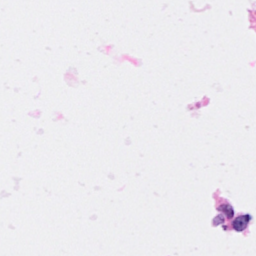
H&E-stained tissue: Breast